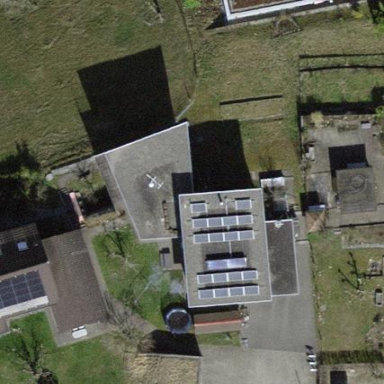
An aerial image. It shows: Detached building.